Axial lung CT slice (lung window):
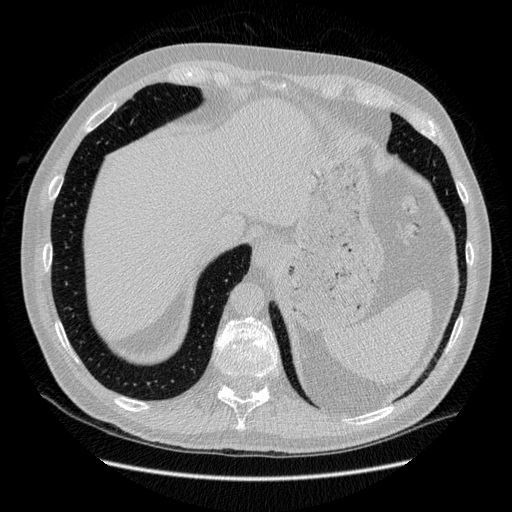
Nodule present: no